You are looking at the raw vibration waveform of a rotating shaft. Determine the machine's mechanical condition. Answer with exactly one of: normal, misalignment, unbalance, looseness.
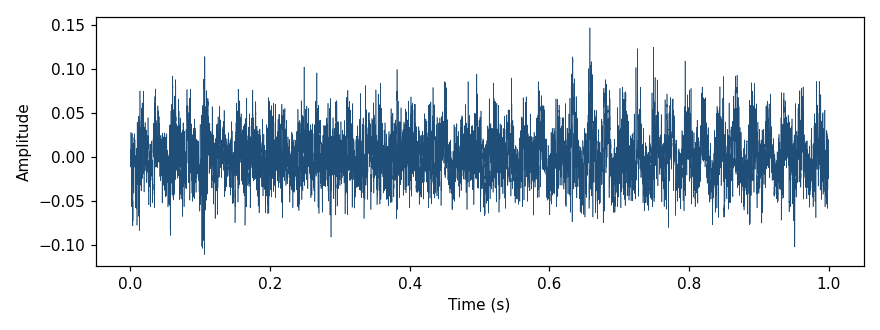
Answer: looseness